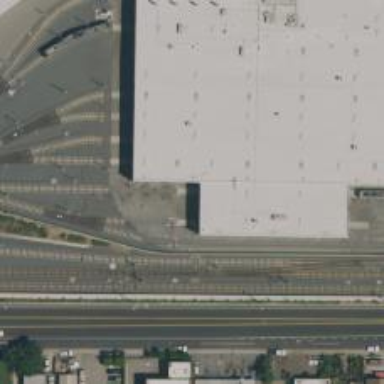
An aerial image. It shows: Light rail yard with electrified contact lines.